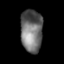
Tissue: lung
Cell type: Others
Senescence score: 0.1536
Nuclear area (px): 920
Mean DAPI intensity: 108.553